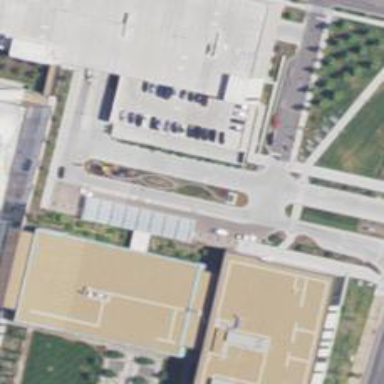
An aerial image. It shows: Healthcare facility identified as hospital.